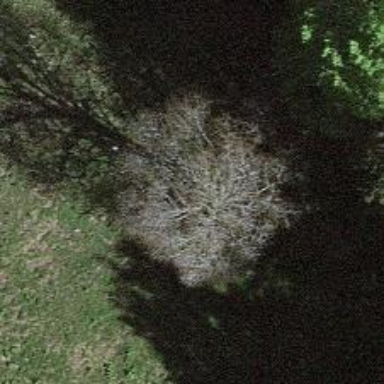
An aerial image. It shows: Single tag "natural: tree."